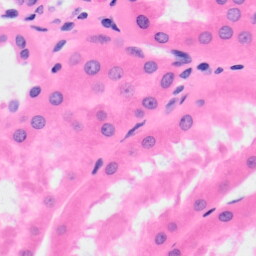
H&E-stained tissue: Kidney